Interaction volume radius: 10 \u00c5
Interaction volume height: 30 \u00c5
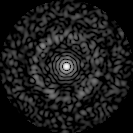
Disorder parameter: 0.8457